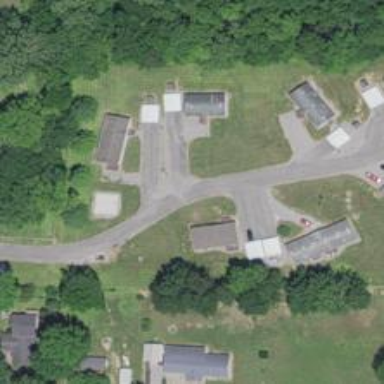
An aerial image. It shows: Driveway leading to service road.